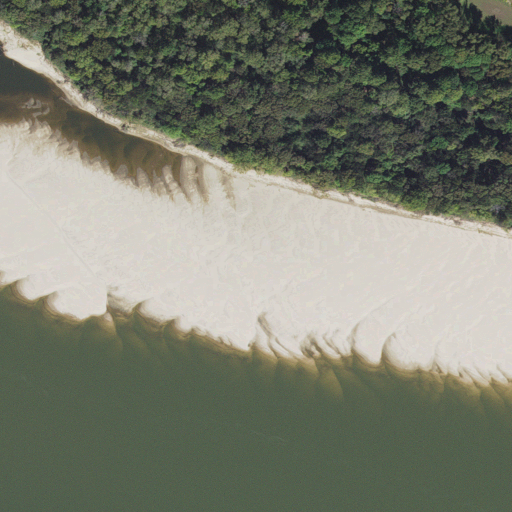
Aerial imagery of cape in Arkansas named Cooper Point containing open water, woody wetlands, barren land, and herbaceous wetlands